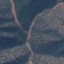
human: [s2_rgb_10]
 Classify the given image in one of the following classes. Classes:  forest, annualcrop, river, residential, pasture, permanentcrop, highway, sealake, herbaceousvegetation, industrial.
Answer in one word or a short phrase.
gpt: HerbaceousVegetation